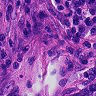
Metastatic tissue present: yes